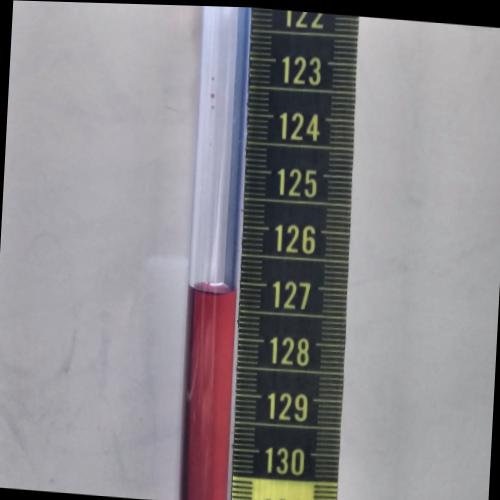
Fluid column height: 127.2 cm